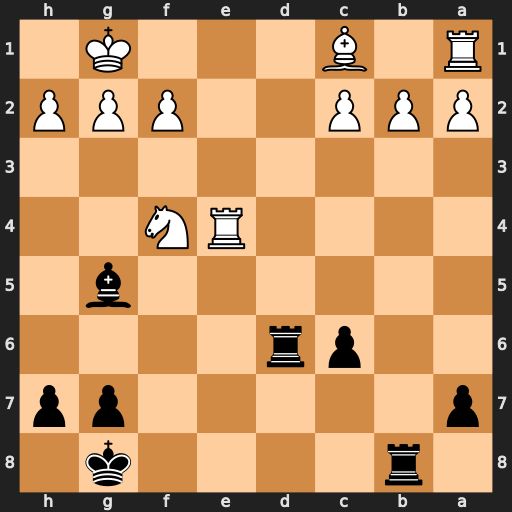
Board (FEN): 1r4k1/p5pp/2pr4/6b1/4RN2/8/PPP2PPP/R1B3K1
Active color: b
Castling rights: -
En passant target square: -
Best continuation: Rd1+ Re1 Rxe1#